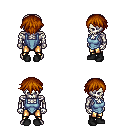
a pixel art fantasy rpg character, male body template, skeleton, blue vest, gold greaves, brunette short bangs hairstyle, black shoes, four views (front, back, left, right), 2x2 character sprite sheet, small pixel art, hard edges, no anti-aliasing